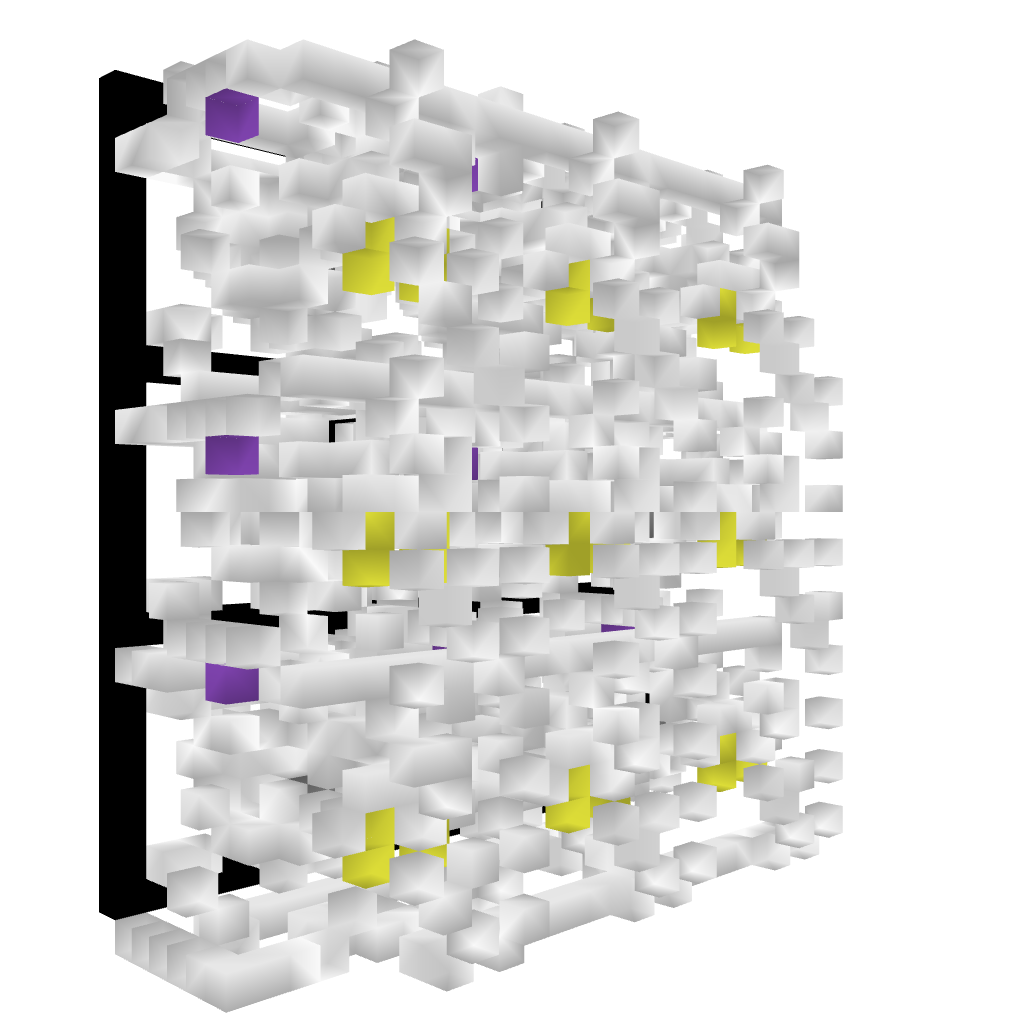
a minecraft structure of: Compact Tic-Tac-Toe  -  Designed for Flying / Creative bad low quality